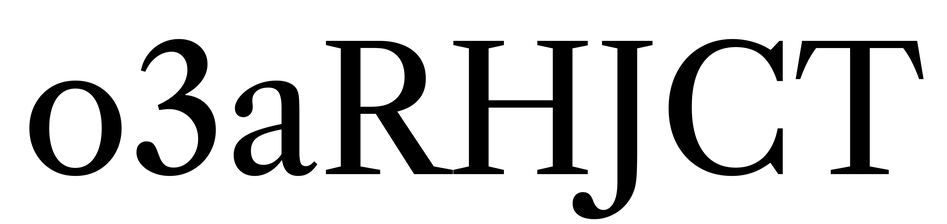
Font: LibreCaslonText_Regular